Question: I want to be able to import data but only to the blank cell
How would I do this?
Instead of just ignoring the cell and carrying on I would simply like it to stop
Like this if Row C was the imported data
Sheet with an example of how it'd work

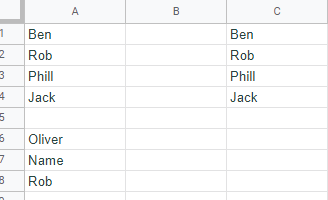
Answer: try:
'''
=INDEX(INDIRECT("A1:A"&MIN(IFERROR(1/1/(A1:A="")*(ROW(A1:A))))-1))
'''
<URL>